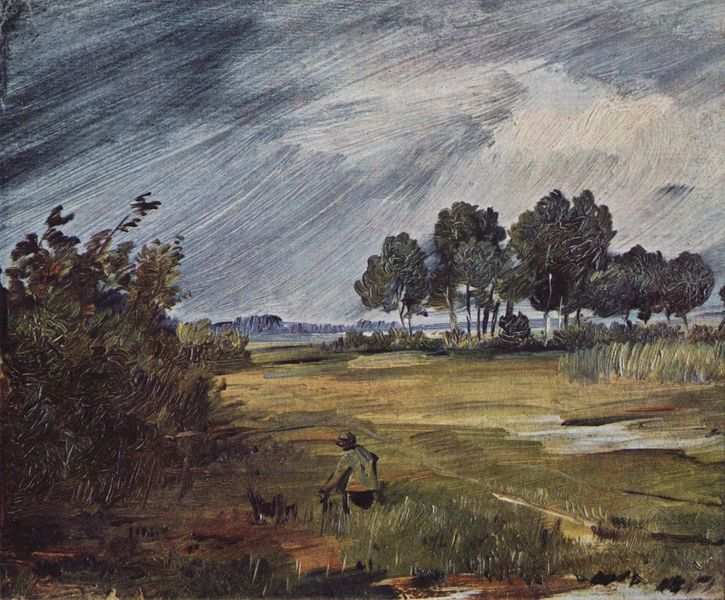
Titel: Regenlandschaft
Künstler: Wilhelm Busch
Standort: München
Institution: Neue Pinakothek
Schlagwörter: baum, berg, blau, blätter, dunkel, gemälde, gewitter, himmel, laub, mann, wasser, wolken, bäume, fluss, grün, landschaft, ocker, see, sitzen, braun, frau, grau, holz, hut, licht, schwarz, strasse, weiss, gras, hund, rot, schnee, tier, weg, wiese, wolke, malerei, mensch, öl, bach, birke, birken, einsamkeit, erde, feld, ferne, gräser, horizont, hügel, natur, schilf, strauch, weide, weite, wind, busch, büsche, einsam, gebüsch, gewässer, pastos, pfad, sonne, sträucher, figur, person, pflanzen, wald, bewegt, bewölkt, landschft, küste, pfütze, düster, spuren, gebirge, landschaftsmalerei, linien, herbst, winter, rast, spur, stille, sturm, stürmisch, unwetter, wetter, duktus, tiefe, striche, bauer, regen, corinth, schraffur, dynamik, sumpf, pinsel, jagd, liebermann, pinselstrich, baumgruppe, jäger, moor, wanderer, dramatisch, hirte, flüsse, ductus, pinselspuren, schauer, bääume, textur, strichig, bberge, gewalten, s